Question: I have a floorplan with lots of d3.js polygon objects on it that represent booths. I am wondering what the best approach is to finding a path between the 2 objects that don't overlap other objects. The use case here is that we have booths and want to show the user how to walk to get from point a to b the most efficient. We can assume path must contain only 90 or 45 degree turns.
we took a shot at using Dijkstra but the scale of it seems to be getting away from us.
The example snapshot of our system:

Our constraints are that this needs to run in the browser. Would be nice if it worked well with d3.js.
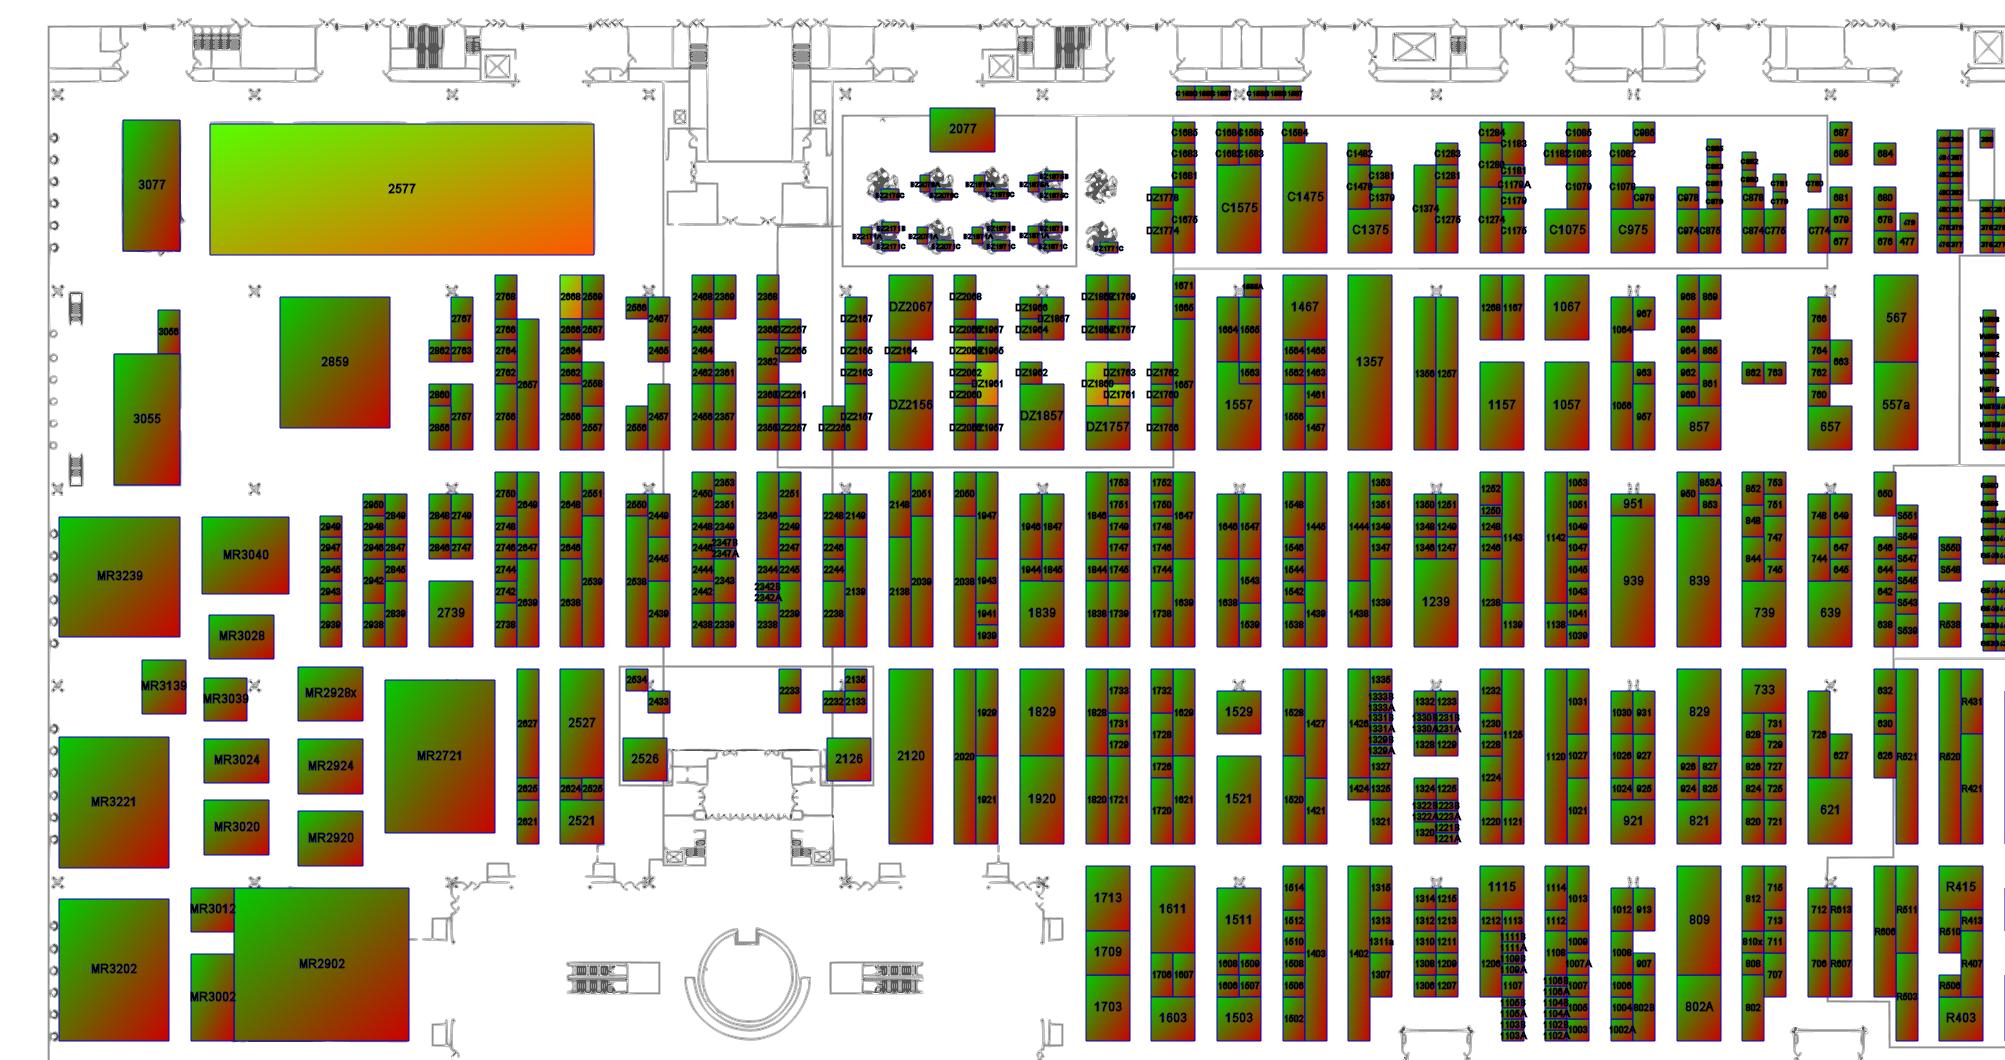
Answer: Since the layout is a matrix (or nested matrices) this is not a Dijkstra problem, it is simpler than that. The technical name for the problem is a "Manhatten routing". Rather than give a code algorithm, I will show you an example of the optimum route (the blue line) in the following diagram. From this it should be obvious what the algorithm is:

Note that there is a subtle nuance here, and that is that you always want to maximize the number of jogs because even though the overall shape is a matrix, at each corner the person will actually walk diagonally (think of a person cutting diagonally across a four-way intersection). Therefore, simply going north, then west is wrong, because you would only get to cut one corner, but on the route shown you get to cut 5 corners.